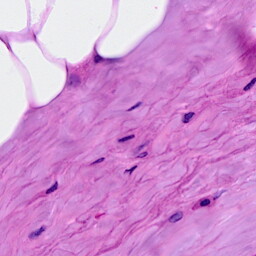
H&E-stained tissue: Breast